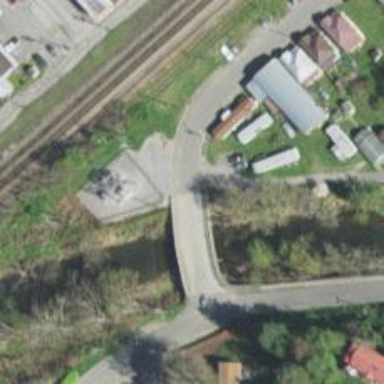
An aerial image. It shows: Residential road with bridge.